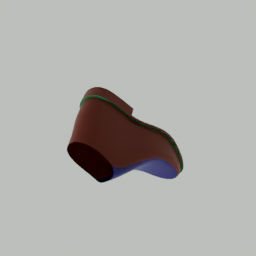
Label: people